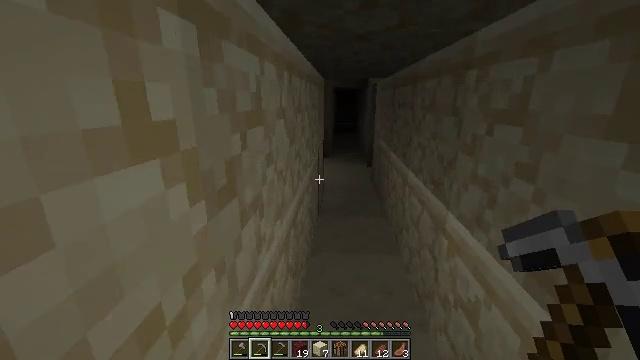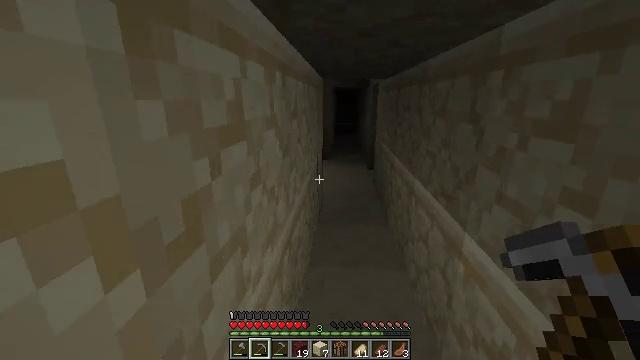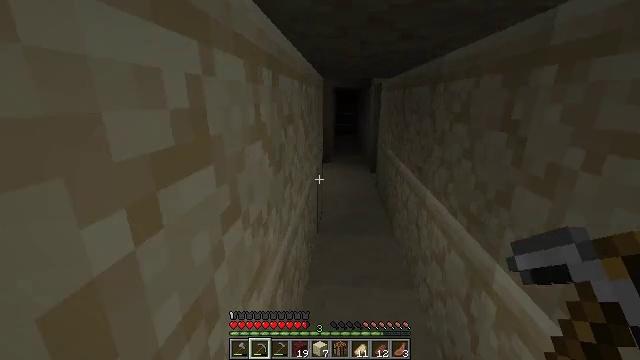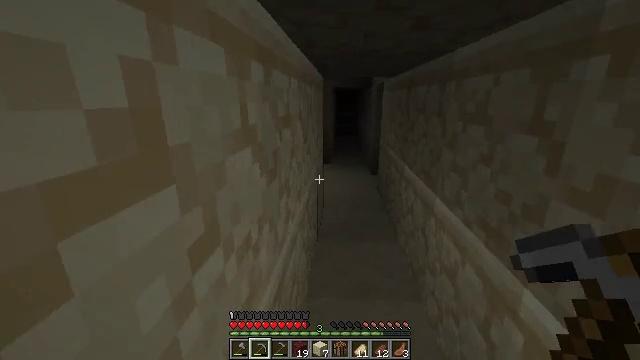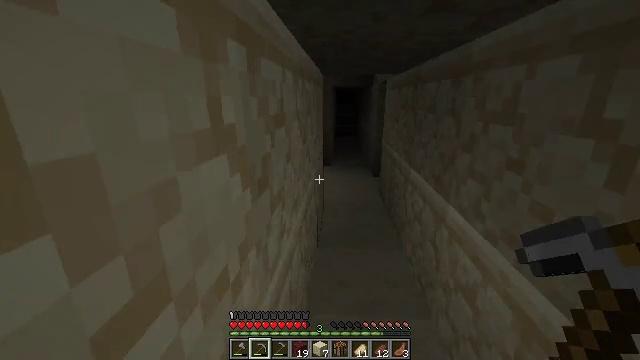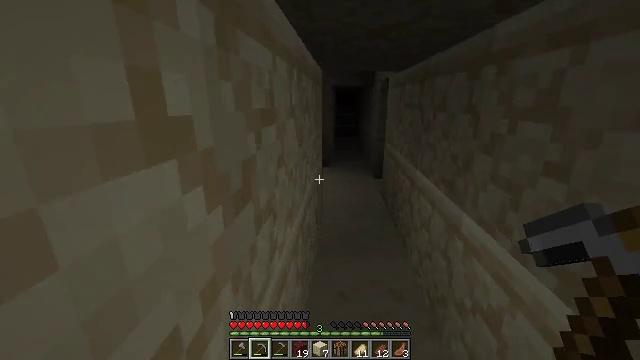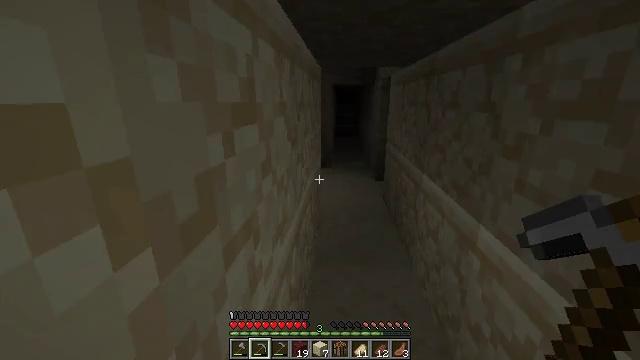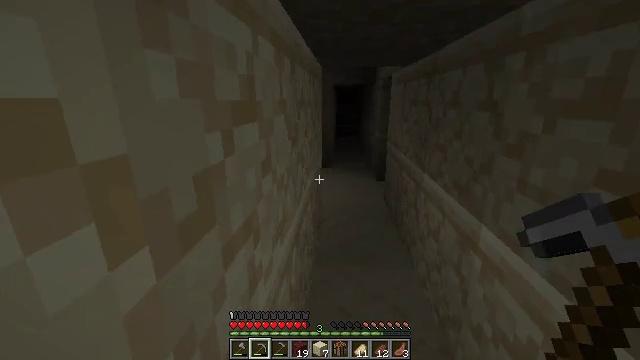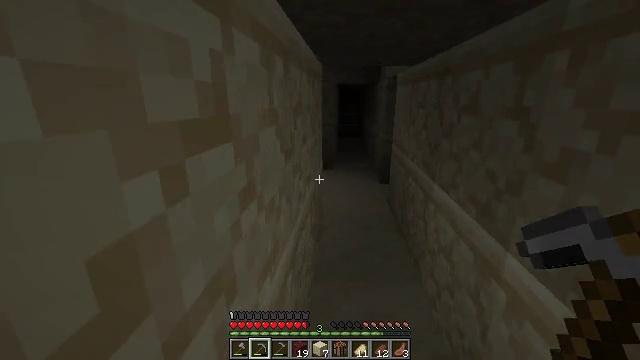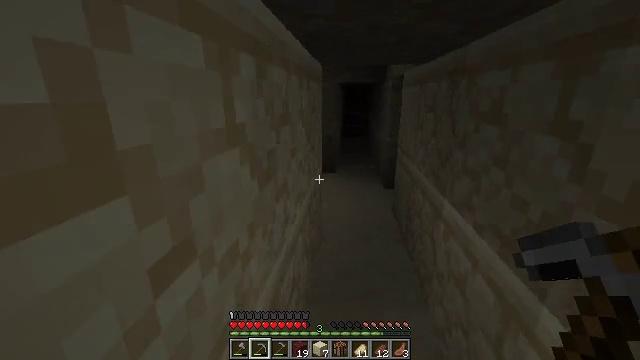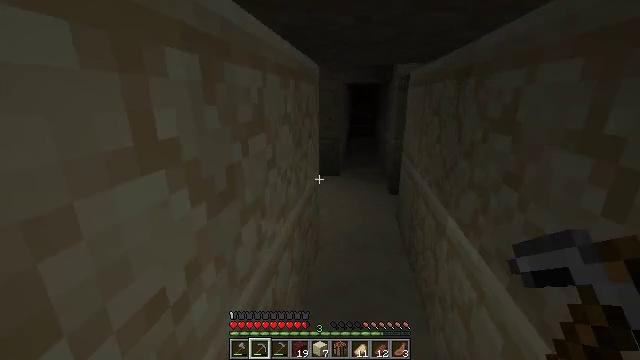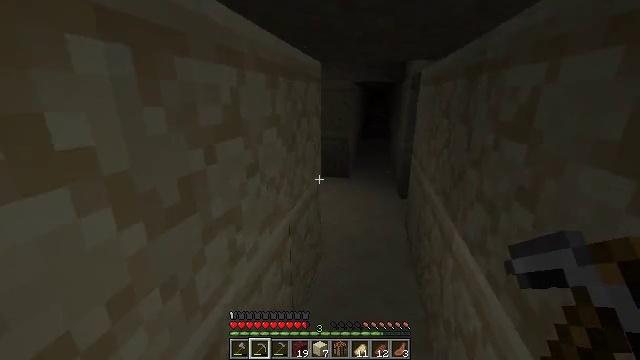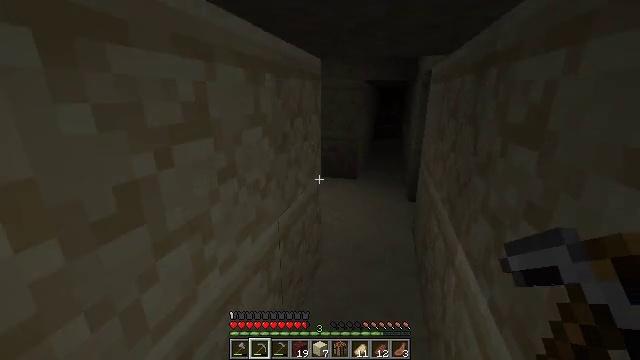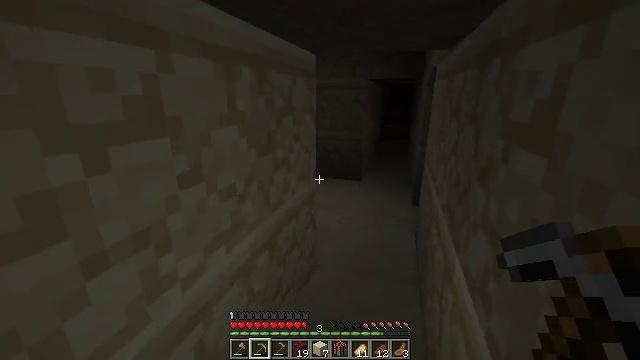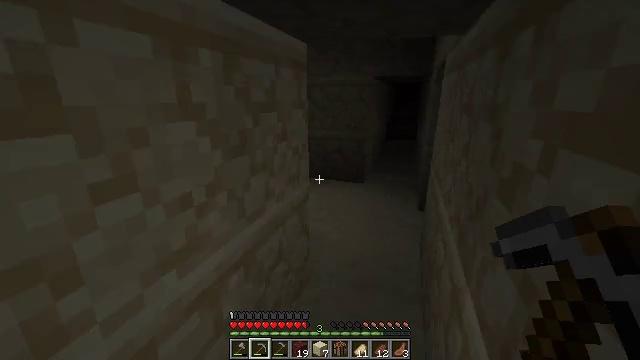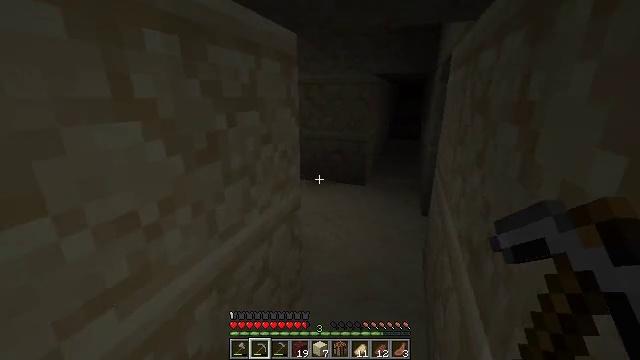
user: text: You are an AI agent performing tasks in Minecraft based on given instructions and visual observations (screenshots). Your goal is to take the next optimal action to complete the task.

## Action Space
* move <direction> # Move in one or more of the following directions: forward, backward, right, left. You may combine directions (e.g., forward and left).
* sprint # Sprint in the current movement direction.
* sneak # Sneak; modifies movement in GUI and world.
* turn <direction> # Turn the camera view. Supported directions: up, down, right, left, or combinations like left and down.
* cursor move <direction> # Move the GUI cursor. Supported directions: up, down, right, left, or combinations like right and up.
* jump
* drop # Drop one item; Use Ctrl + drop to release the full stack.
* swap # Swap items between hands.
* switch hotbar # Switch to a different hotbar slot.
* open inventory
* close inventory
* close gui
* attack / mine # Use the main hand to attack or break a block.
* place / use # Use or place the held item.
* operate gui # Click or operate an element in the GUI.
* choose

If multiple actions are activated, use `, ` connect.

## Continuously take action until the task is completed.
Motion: motion action
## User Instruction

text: Break the block of blue terracotta.
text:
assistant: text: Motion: move forward
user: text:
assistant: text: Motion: move forward
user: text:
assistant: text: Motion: move forward
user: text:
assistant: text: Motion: move forward
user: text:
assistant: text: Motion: move forward
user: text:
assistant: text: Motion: no_op
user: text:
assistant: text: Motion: move forward
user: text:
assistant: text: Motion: move forward
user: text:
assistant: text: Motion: move forward and move right, turn left
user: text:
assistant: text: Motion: move forward and move right, turn left
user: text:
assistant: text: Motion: move forward and move right, turn left
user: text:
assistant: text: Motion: move forward and move right, turn left
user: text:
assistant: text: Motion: move forward and move right, turn left
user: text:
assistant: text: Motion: move forward and move right, turn left
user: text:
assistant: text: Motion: move forward and move right
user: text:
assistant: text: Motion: move forward and move right, turn left
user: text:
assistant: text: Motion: move forward and move right, turn left
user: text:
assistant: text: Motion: move forward and move right, turn left
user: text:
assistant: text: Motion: move right, turn left
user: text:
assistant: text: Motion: move right, turn left
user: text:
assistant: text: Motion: move right, turn left
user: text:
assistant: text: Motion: move right, turn left
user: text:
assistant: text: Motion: move right, turn left
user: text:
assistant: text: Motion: move right, turn left
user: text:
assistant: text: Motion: move right, turn left and up
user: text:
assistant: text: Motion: move right, turn left
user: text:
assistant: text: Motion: move right, turn left
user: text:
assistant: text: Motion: move right, turn left
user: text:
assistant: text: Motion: no_op
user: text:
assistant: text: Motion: no_op